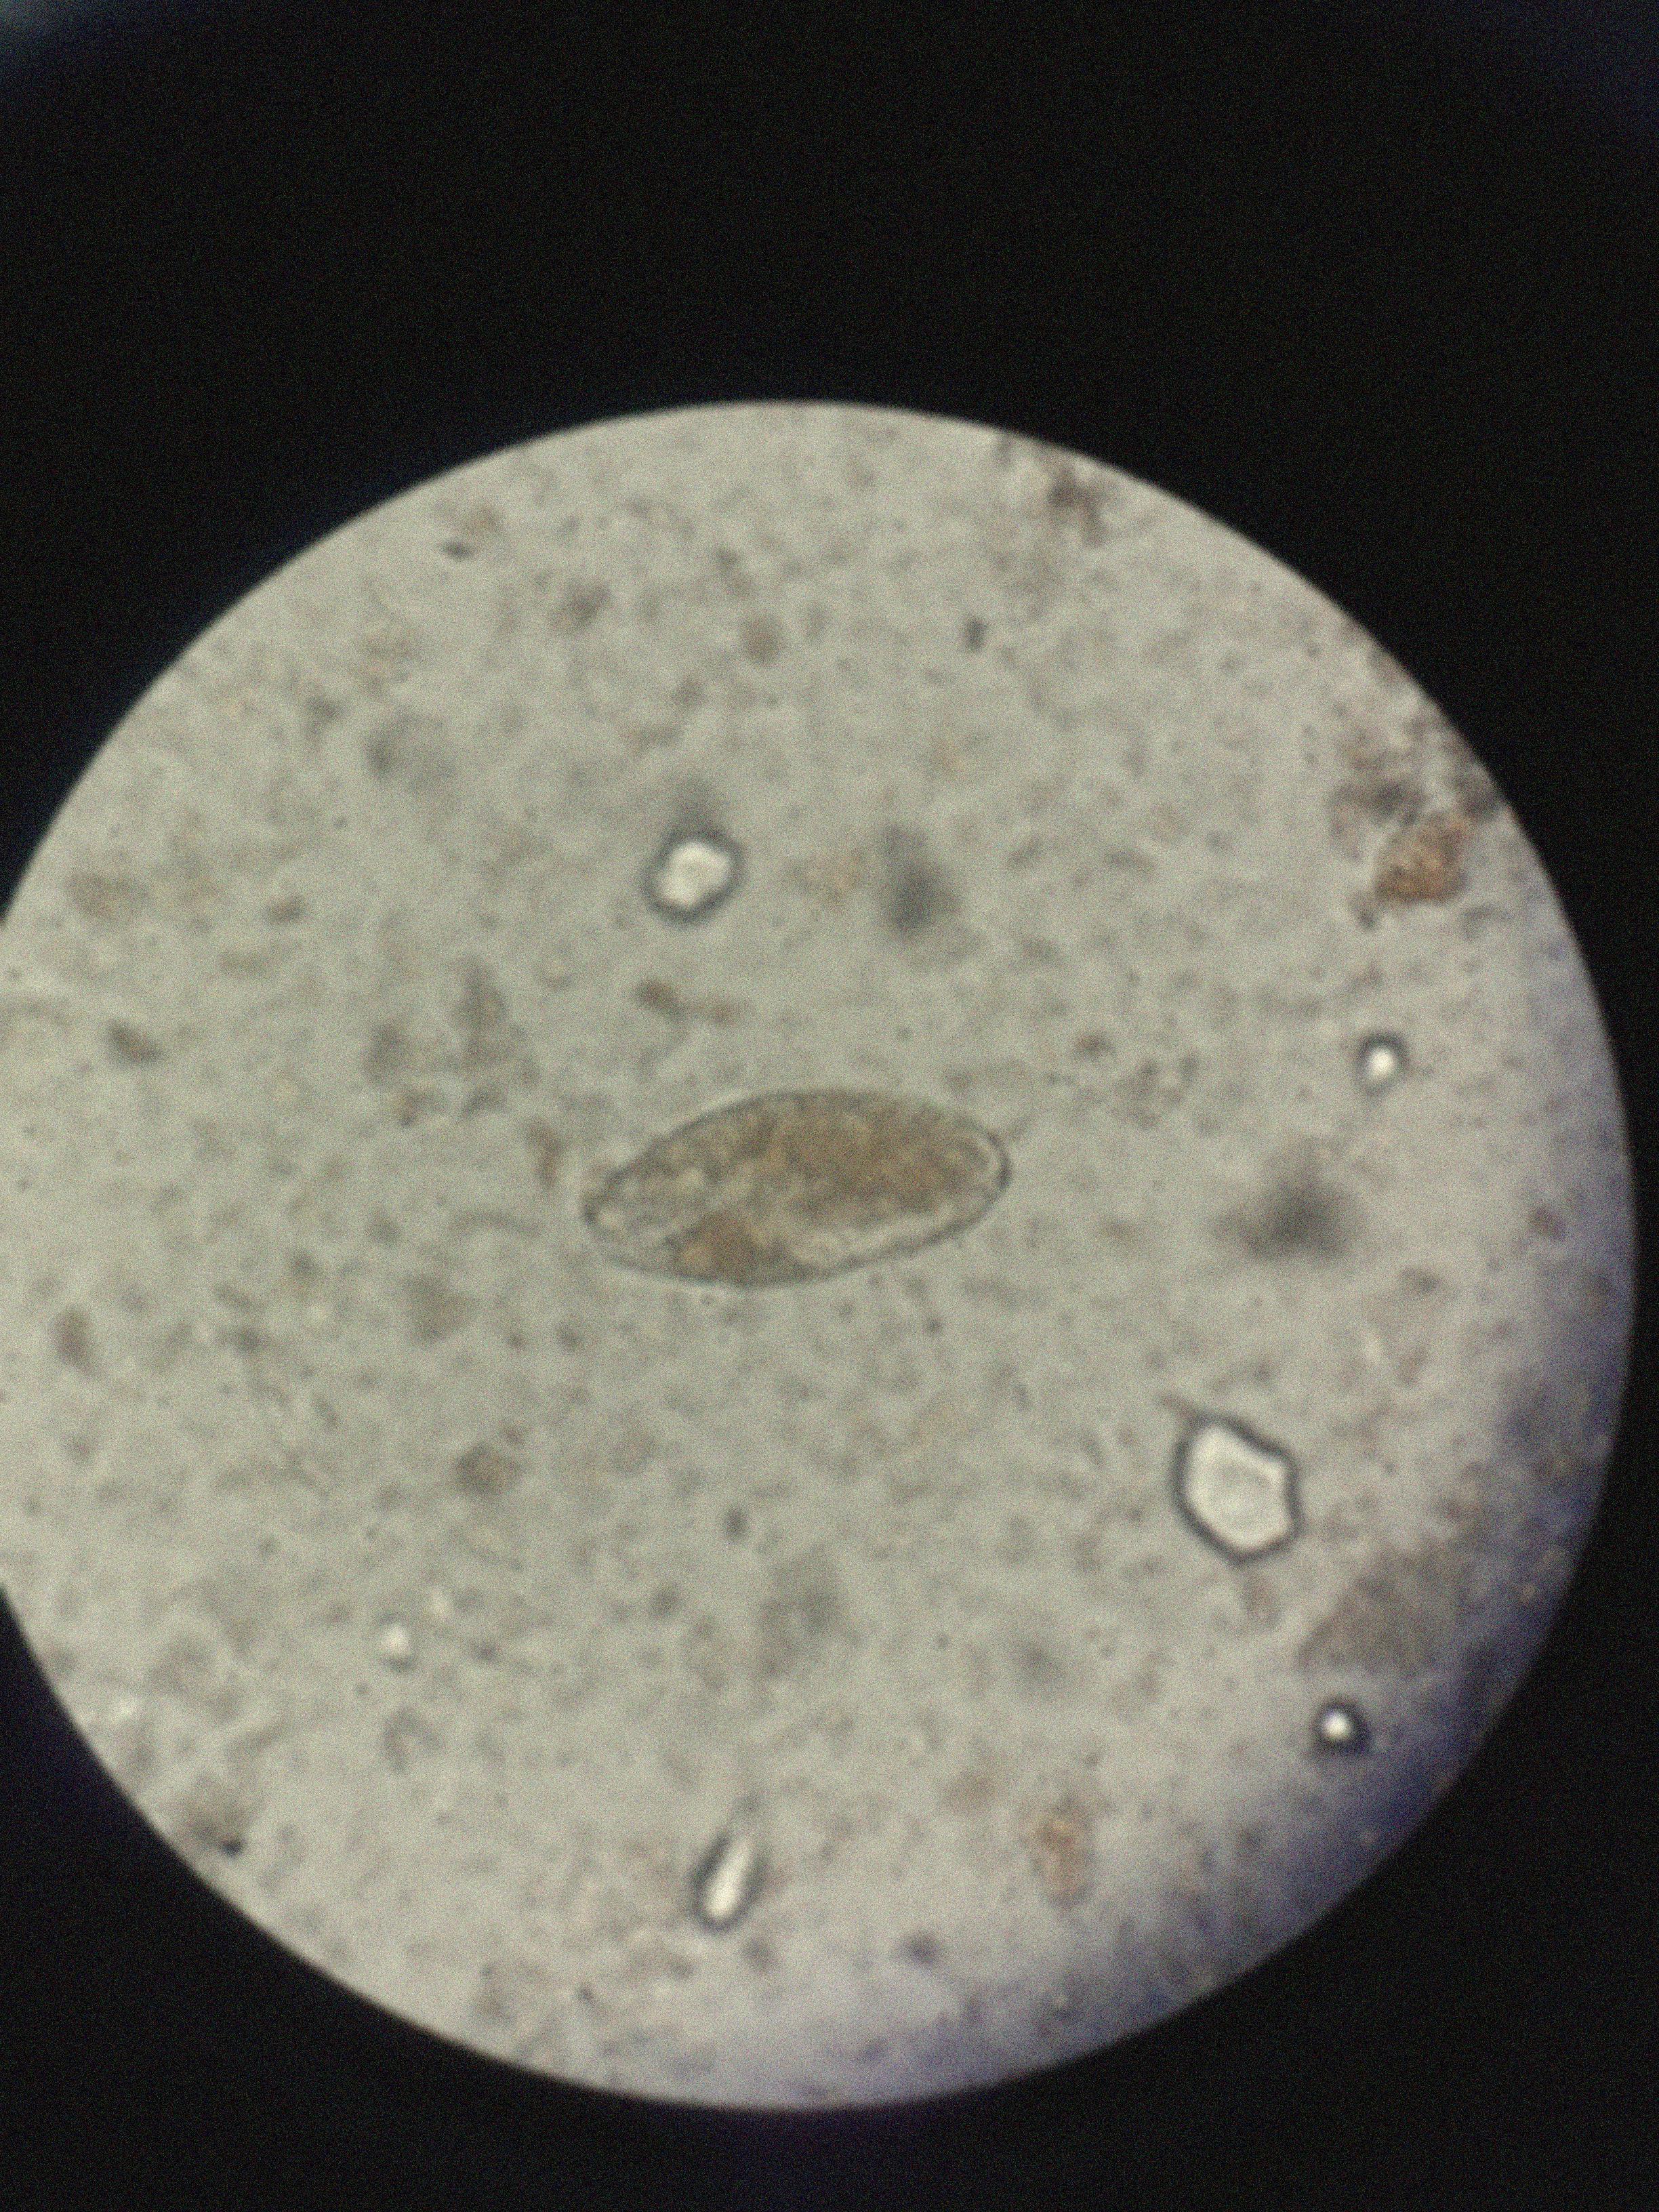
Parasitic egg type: Fasciolopsis buski